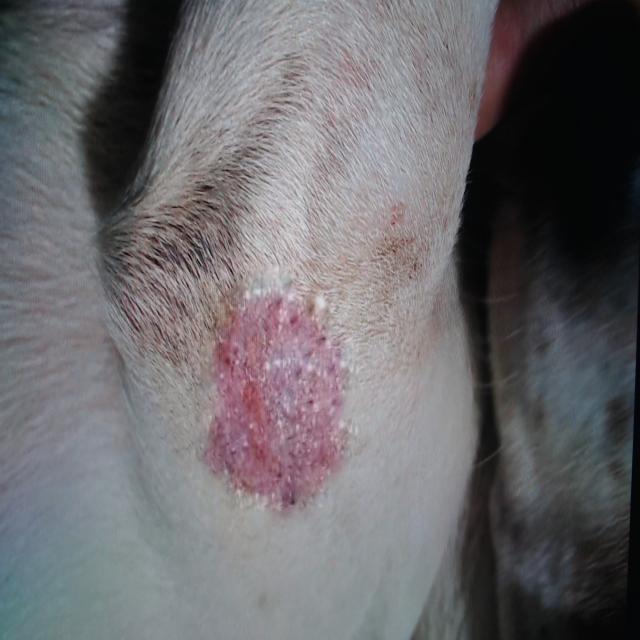
Canine ringworm (Dermatophytosis) — fungal infection caused by Microsporum or Trichophyton. Presents with circular alopecia, scaling, crusting, and broken hairs.